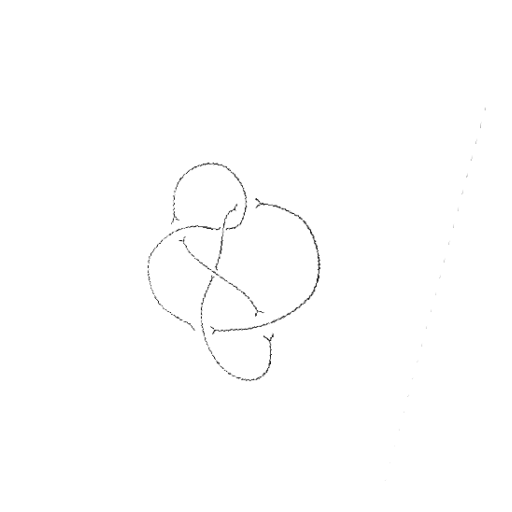
Crossing number: 6